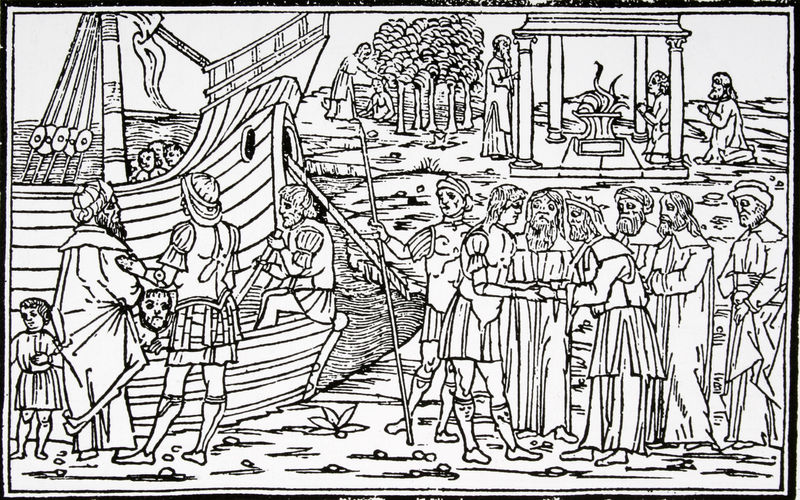
Titel: Metamorphosen des Ovid. Aeneas bei Anius
Künstler: (Anonym) Venezianisch
Standort: München:
Institution: Bayerische Staatsbibliothek
Schlagwörter: baum, feuer, gruppe, held, kopf, mann, meer, umhang, wasser, weiß, bäume, menschen, see, teich, ufer, hut, männer, schwarz, säule, säulen, menge, bart, bärte, kleidung, stein, steine, hände, feld, rauch, gewand, mantel, kind, vater, pflanze, pflanzen, krone, wald, boot, boote, handel, kinder, ruder, holzschnitt, küste, schiff, schiffe, segel, strand, stab, fahne, fischer, flagge, mast, hafen, landung, seile, könig, lanze, soldaten, junge, buch, orient, druck, stich, kupfer, schwarzweiß, knien, soldat, holzdruck, matrose, beten, gebet, ritter, löwenkopf, rüstung, altar, römer, besuch, pfarrer, jesus, mittelalter, krieger, priester, segnung, empfang, griechenland, kreuzzug, umhänge, könige, tempel, gesandte, opfer, speer, matrosen, abreise, ankunft, dürer, entdecker, seefahrer, odysseus, taufe, betend, christen, turban, sohn, umrisslinien, araber, heck, tiefdruck, taufen, seeleute, albrecht, mission, palästina, odyssee, fließ, missionare, neue welt, antiken mythos, christianisierung, eneas, goldener, j, grupppe, kömig